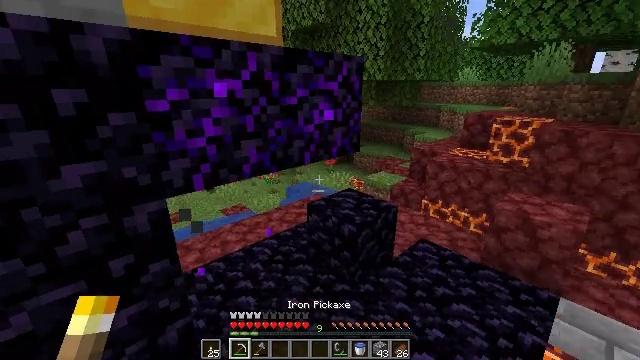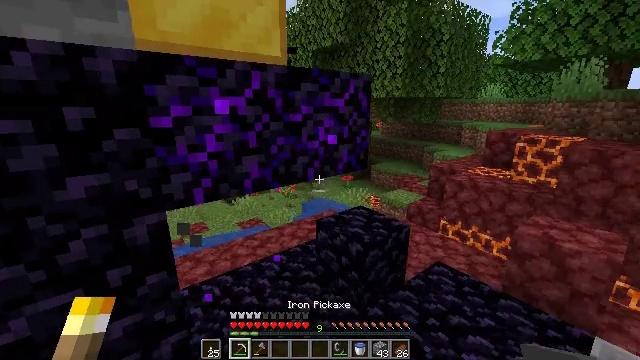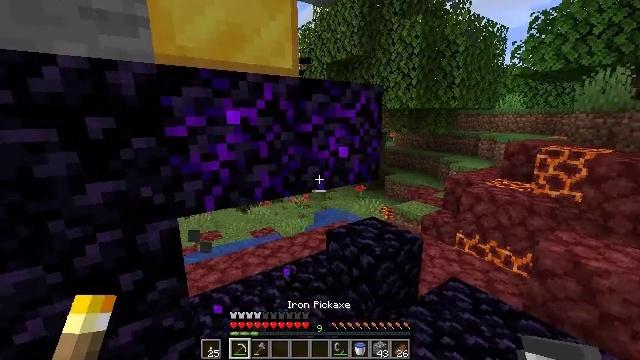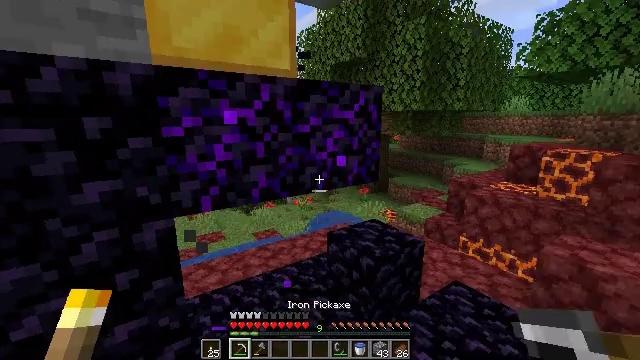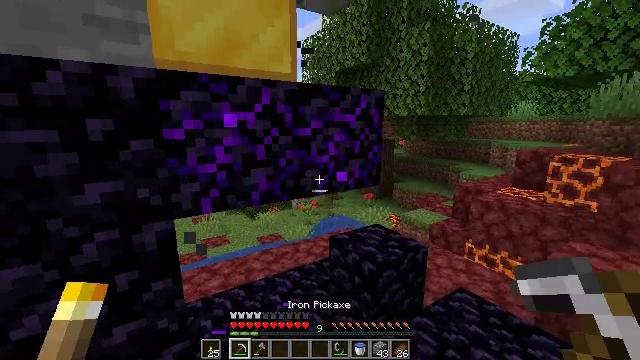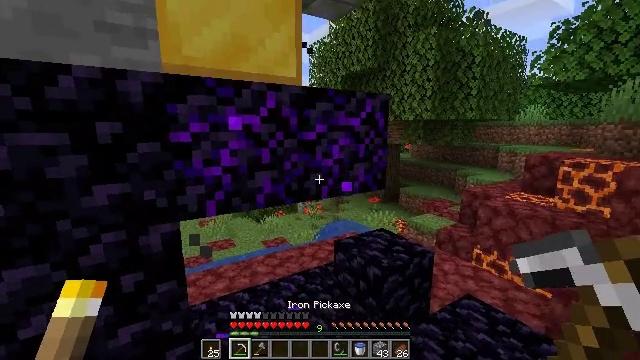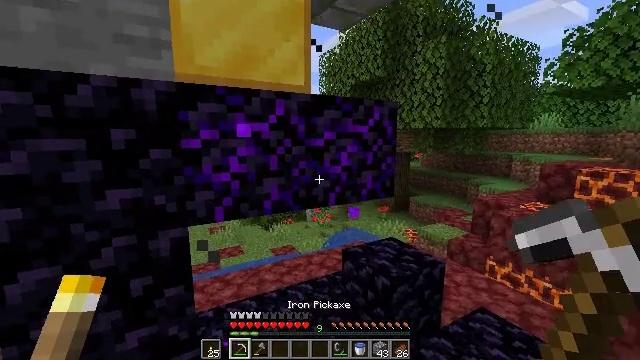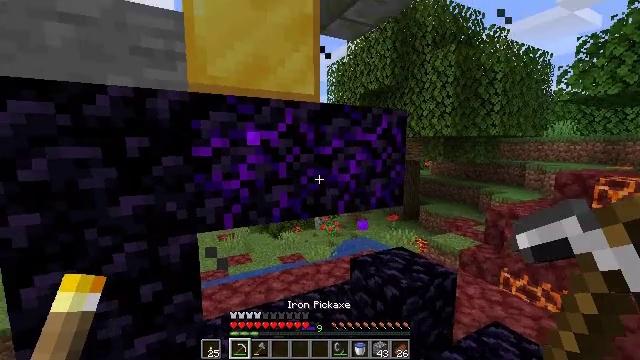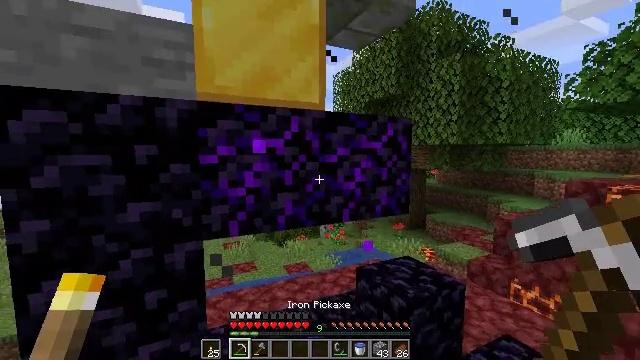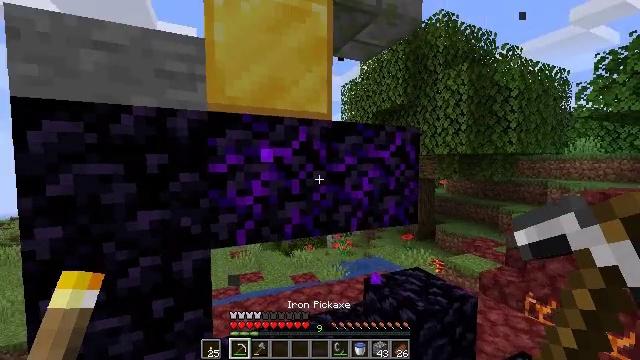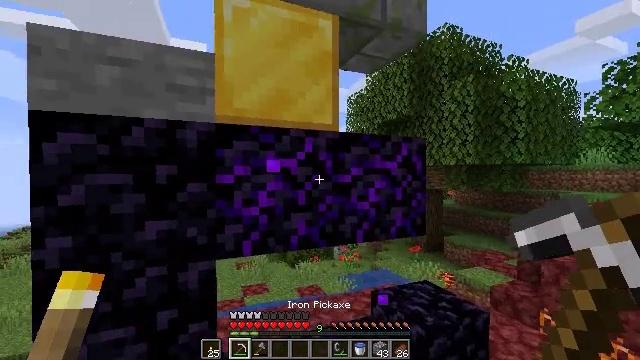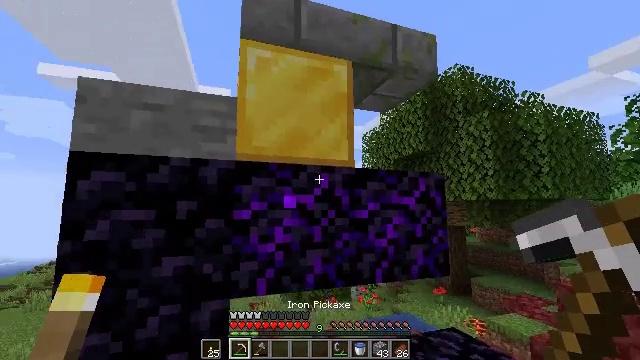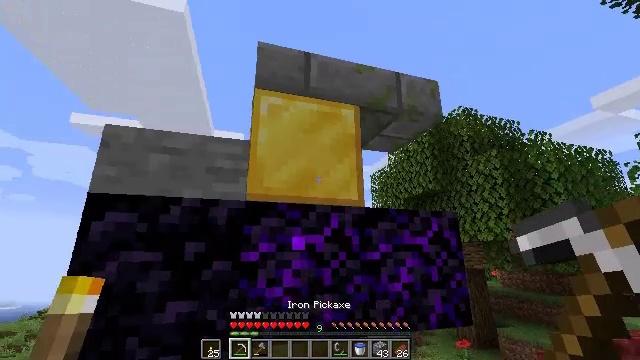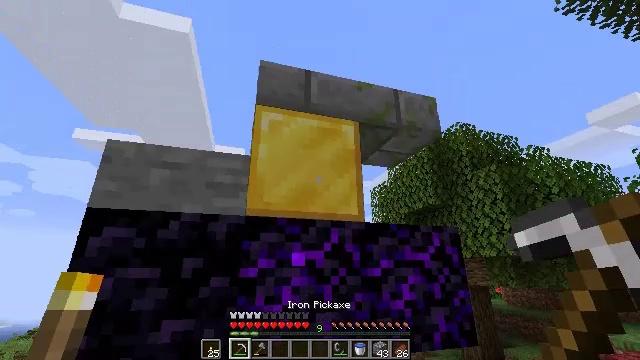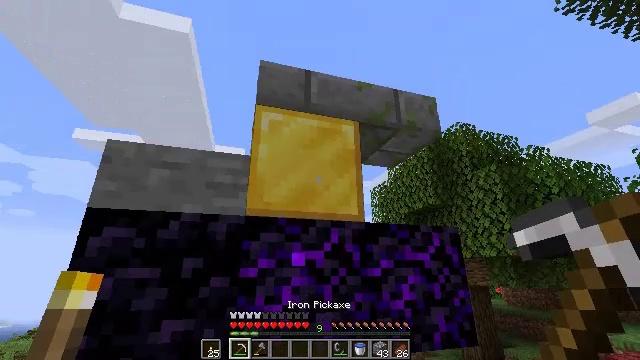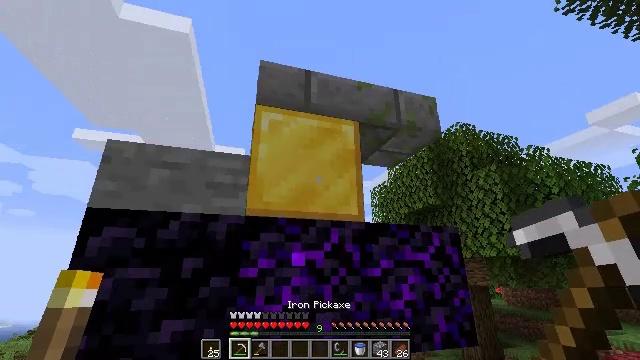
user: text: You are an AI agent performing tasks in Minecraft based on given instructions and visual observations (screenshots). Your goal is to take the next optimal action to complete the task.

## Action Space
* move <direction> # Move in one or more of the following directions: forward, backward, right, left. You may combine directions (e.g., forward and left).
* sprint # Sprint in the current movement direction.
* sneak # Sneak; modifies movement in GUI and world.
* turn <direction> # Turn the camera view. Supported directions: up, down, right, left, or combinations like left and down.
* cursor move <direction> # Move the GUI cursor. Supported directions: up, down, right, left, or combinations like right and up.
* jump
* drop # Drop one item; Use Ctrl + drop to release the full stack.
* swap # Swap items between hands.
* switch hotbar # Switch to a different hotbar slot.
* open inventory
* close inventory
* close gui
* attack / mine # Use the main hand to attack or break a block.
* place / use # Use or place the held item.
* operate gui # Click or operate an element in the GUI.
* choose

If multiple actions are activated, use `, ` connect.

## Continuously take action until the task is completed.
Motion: motion action
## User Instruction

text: Collect the gold block from a structure.
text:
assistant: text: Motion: turn left and up
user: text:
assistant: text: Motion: turn left and up
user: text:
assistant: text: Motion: turn left
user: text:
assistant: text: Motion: turn left and up
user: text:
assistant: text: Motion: turn left
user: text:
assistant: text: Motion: turn left and up
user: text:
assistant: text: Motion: turn left and up
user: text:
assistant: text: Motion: turn left and up
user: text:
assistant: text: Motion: turn left and up
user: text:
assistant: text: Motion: turn left and up
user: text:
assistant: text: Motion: turn left and up
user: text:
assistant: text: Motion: turn left and up
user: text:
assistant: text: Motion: turn up
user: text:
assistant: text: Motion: no_op
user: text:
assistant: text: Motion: no_op
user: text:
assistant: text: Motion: attack / mine
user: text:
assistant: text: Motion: attack / mine
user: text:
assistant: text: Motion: attack / mine
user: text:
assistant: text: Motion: attack / mine
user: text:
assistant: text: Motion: attack / mine
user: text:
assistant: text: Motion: attack / mine
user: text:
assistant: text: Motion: attack / mine
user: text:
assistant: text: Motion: attack / mine
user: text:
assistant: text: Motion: attack / mine
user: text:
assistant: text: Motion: attack / mine
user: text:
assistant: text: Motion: attack / mine
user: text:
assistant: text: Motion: attack / mine
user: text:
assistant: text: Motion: attack / mine
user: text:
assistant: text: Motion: attack / mine
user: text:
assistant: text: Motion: attack / mine